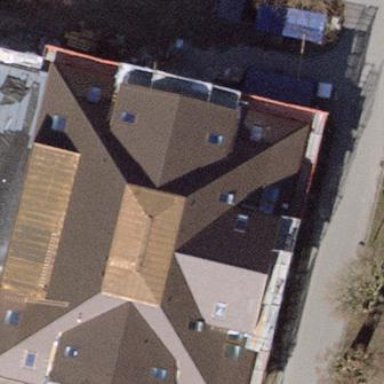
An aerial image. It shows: The hospital building features unique double saltbox roof shape.